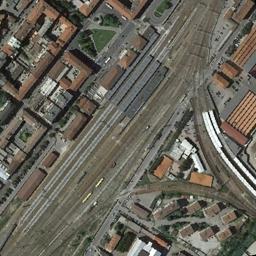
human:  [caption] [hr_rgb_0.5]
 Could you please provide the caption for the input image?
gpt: There are many buildings beside the railway station .

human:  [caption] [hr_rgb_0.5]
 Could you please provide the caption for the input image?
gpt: The railway station with lots of railways is surrounded by a residential area .

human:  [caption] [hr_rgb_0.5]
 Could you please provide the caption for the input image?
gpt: The railway station is next to some buildings .

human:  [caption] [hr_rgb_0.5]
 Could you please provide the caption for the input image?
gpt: There is a well equipped railway station in the city .

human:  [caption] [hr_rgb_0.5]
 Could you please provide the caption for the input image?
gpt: There are some brown buildings around the railway station .